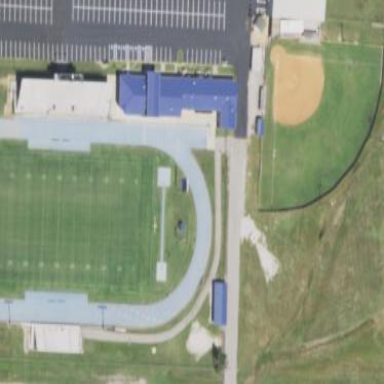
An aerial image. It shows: American football pitch.